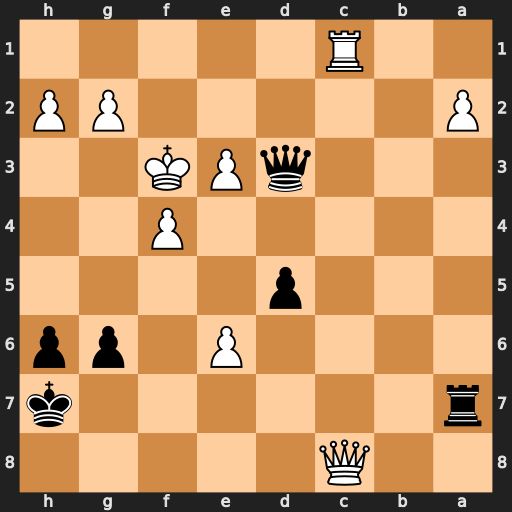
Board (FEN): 2Q5/r6k/4P1pp/3p4/5P2/3qPK2/P5PP/2R5
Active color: b
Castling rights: -
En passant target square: -
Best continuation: Qe4+ Kg3 Qxe3+ Kg4 h5+ Kg5 Rf7